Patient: sex M, age 58
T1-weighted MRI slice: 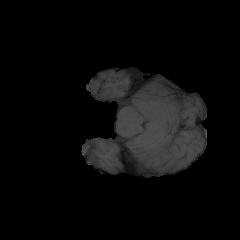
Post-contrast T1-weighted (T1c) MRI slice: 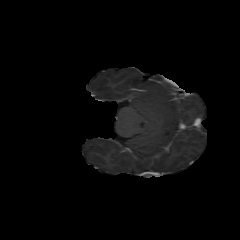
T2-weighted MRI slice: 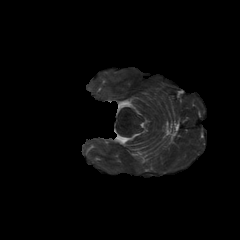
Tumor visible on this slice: no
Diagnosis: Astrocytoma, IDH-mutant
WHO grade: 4